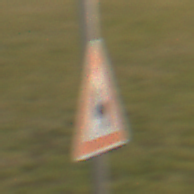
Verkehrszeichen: DoppelkurveZunaechstLinks
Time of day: SunriseSunset
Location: Outdoor (Nature)
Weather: PartlyCloudy
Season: NotSpecified
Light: Natural